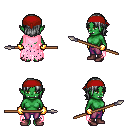
a pixel art fantasy rpg character, female body template, orc, green skin, pink tattered cape, magenta pants, gray long bangs hairstyle, red bandana, gold gloves, maroon shoes, spear, four views (front, back, left, right), 2x2 character sprite sheet, small pixel art, hard edges, no anti-aliasing